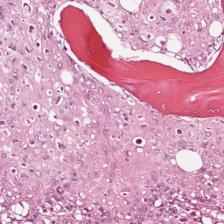
Label: Viable